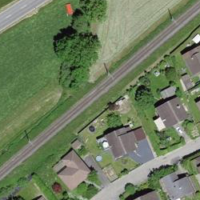
EUNIS habitat code: 55
Species observed at this site:
Filipendula ulmaria